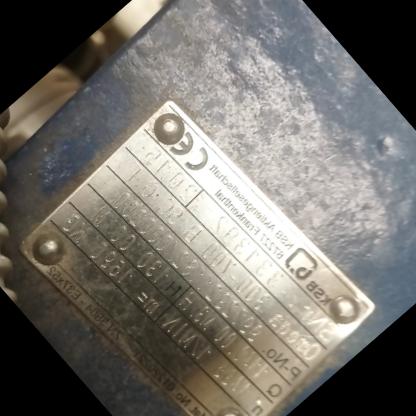
Klasa: tabliczka-znamionowa